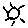
Label: sun